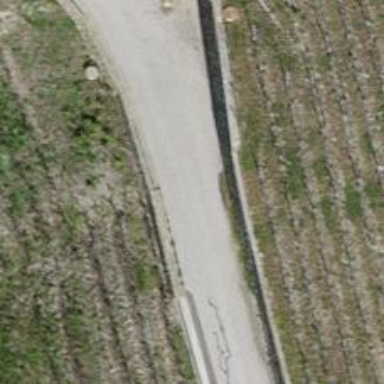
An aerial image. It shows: Concrete track with grade 1 tracktype.